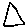
Label: triangle